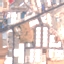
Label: Industrial